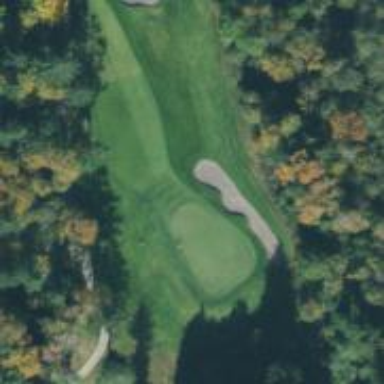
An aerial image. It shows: View of golf hole.